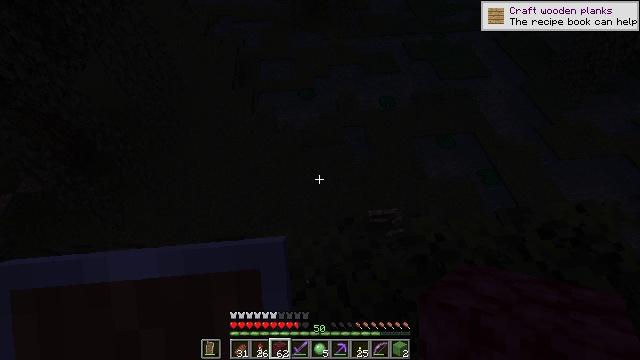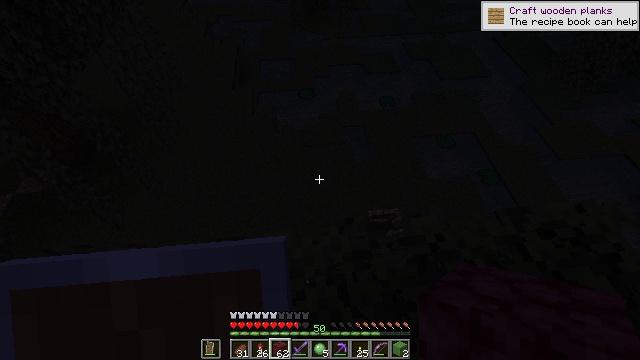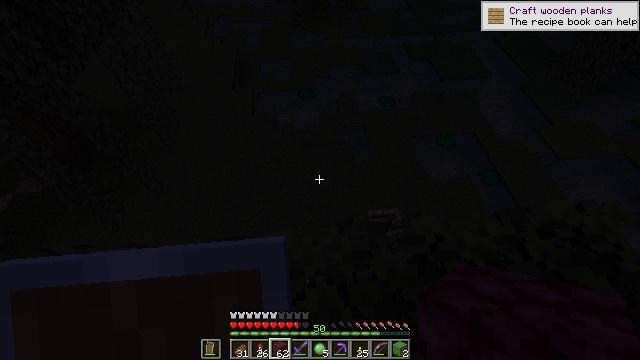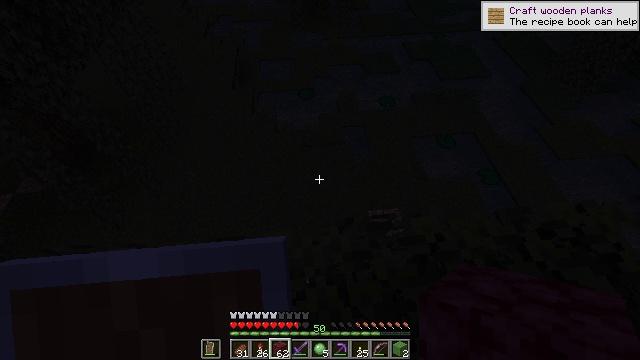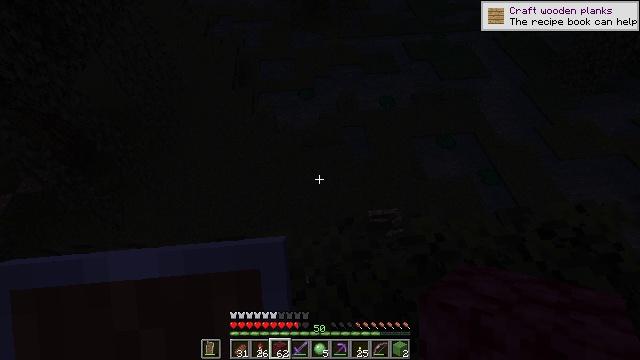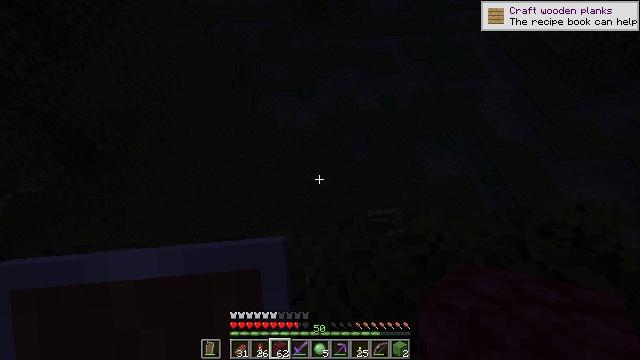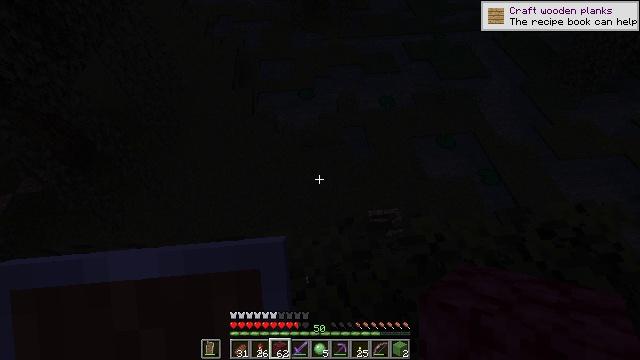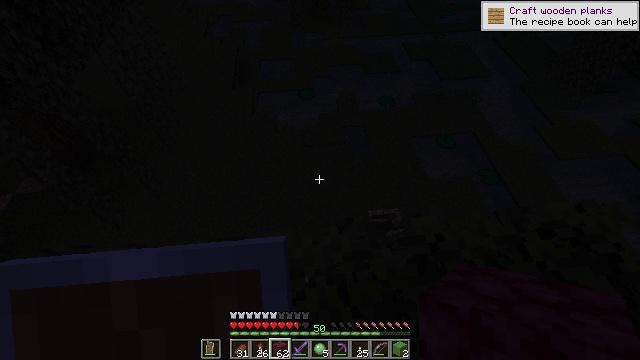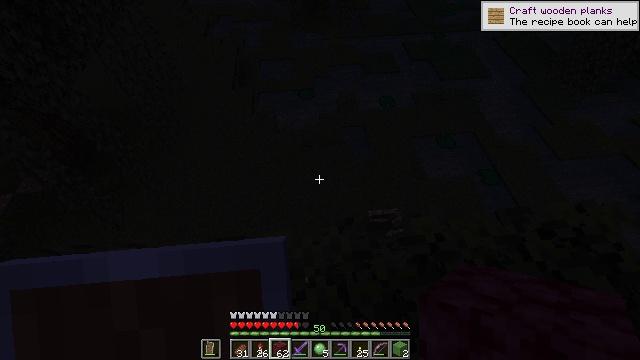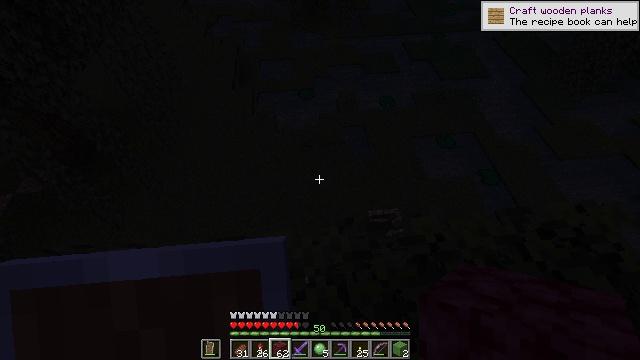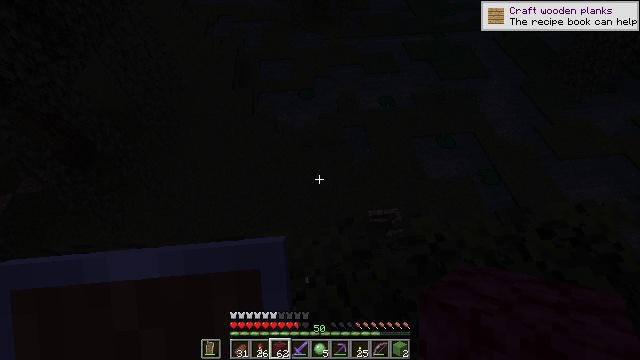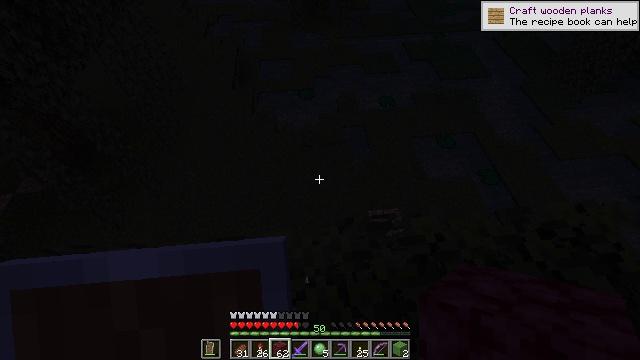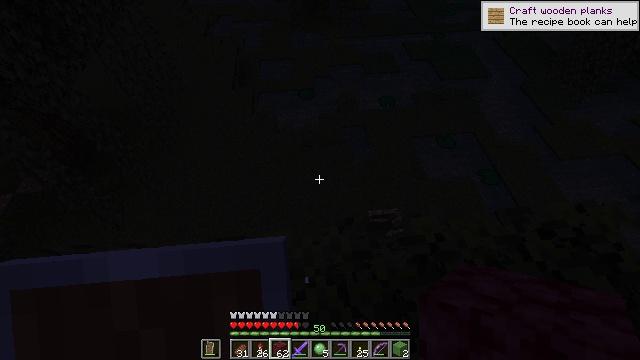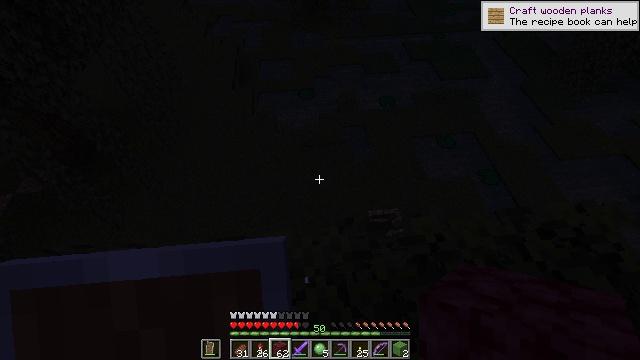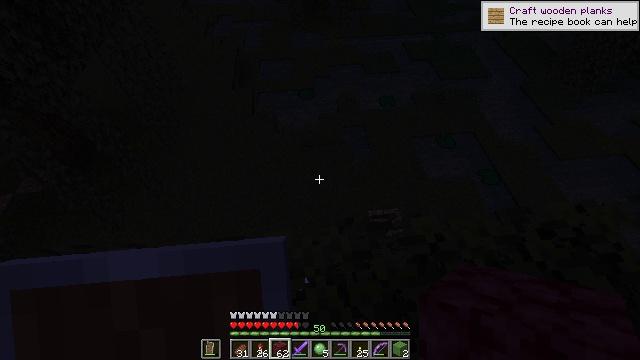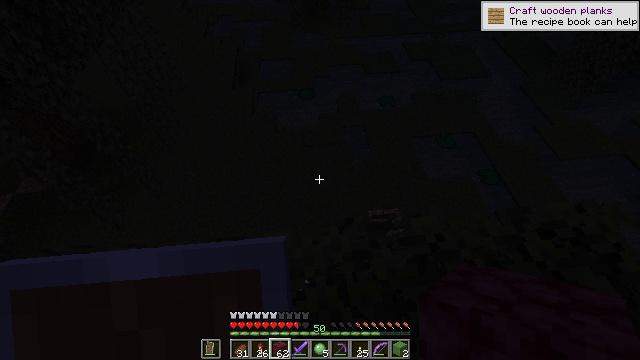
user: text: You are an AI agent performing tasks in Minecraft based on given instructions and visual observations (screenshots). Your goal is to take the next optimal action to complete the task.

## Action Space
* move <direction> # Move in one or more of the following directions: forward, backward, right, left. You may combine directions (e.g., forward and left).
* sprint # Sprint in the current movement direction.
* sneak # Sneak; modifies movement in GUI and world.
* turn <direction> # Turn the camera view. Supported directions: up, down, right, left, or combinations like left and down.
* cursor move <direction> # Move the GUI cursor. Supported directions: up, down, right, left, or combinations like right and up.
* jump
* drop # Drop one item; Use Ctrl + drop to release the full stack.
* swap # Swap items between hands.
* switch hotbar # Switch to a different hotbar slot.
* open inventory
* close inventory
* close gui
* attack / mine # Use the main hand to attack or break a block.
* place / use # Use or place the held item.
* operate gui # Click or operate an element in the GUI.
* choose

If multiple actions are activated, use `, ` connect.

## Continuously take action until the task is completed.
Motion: motion action
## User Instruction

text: Hunt mobs.
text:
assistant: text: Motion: no_op
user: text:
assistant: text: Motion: no_op
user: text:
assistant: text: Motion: no_op
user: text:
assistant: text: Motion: no_op
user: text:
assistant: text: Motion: no_op
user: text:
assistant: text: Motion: no_op
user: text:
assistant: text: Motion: no_op
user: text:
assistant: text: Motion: no_op
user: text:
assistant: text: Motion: no_op
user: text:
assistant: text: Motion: no_op
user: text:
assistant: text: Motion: no_op
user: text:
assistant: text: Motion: no_op
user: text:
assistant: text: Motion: no_op
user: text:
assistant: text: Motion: no_op
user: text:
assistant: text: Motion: no_op
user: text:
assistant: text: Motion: no_op
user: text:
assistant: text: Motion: no_op
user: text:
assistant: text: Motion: no_op
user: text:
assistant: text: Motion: no_op
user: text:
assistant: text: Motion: no_op
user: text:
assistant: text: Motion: no_op
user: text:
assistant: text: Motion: no_op
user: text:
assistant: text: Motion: no_op
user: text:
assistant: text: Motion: no_op
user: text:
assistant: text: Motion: no_op
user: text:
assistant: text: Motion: no_op
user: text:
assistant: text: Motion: no_op
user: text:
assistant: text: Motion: no_op
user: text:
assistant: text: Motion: no_op
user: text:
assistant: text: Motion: no_op